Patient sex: M
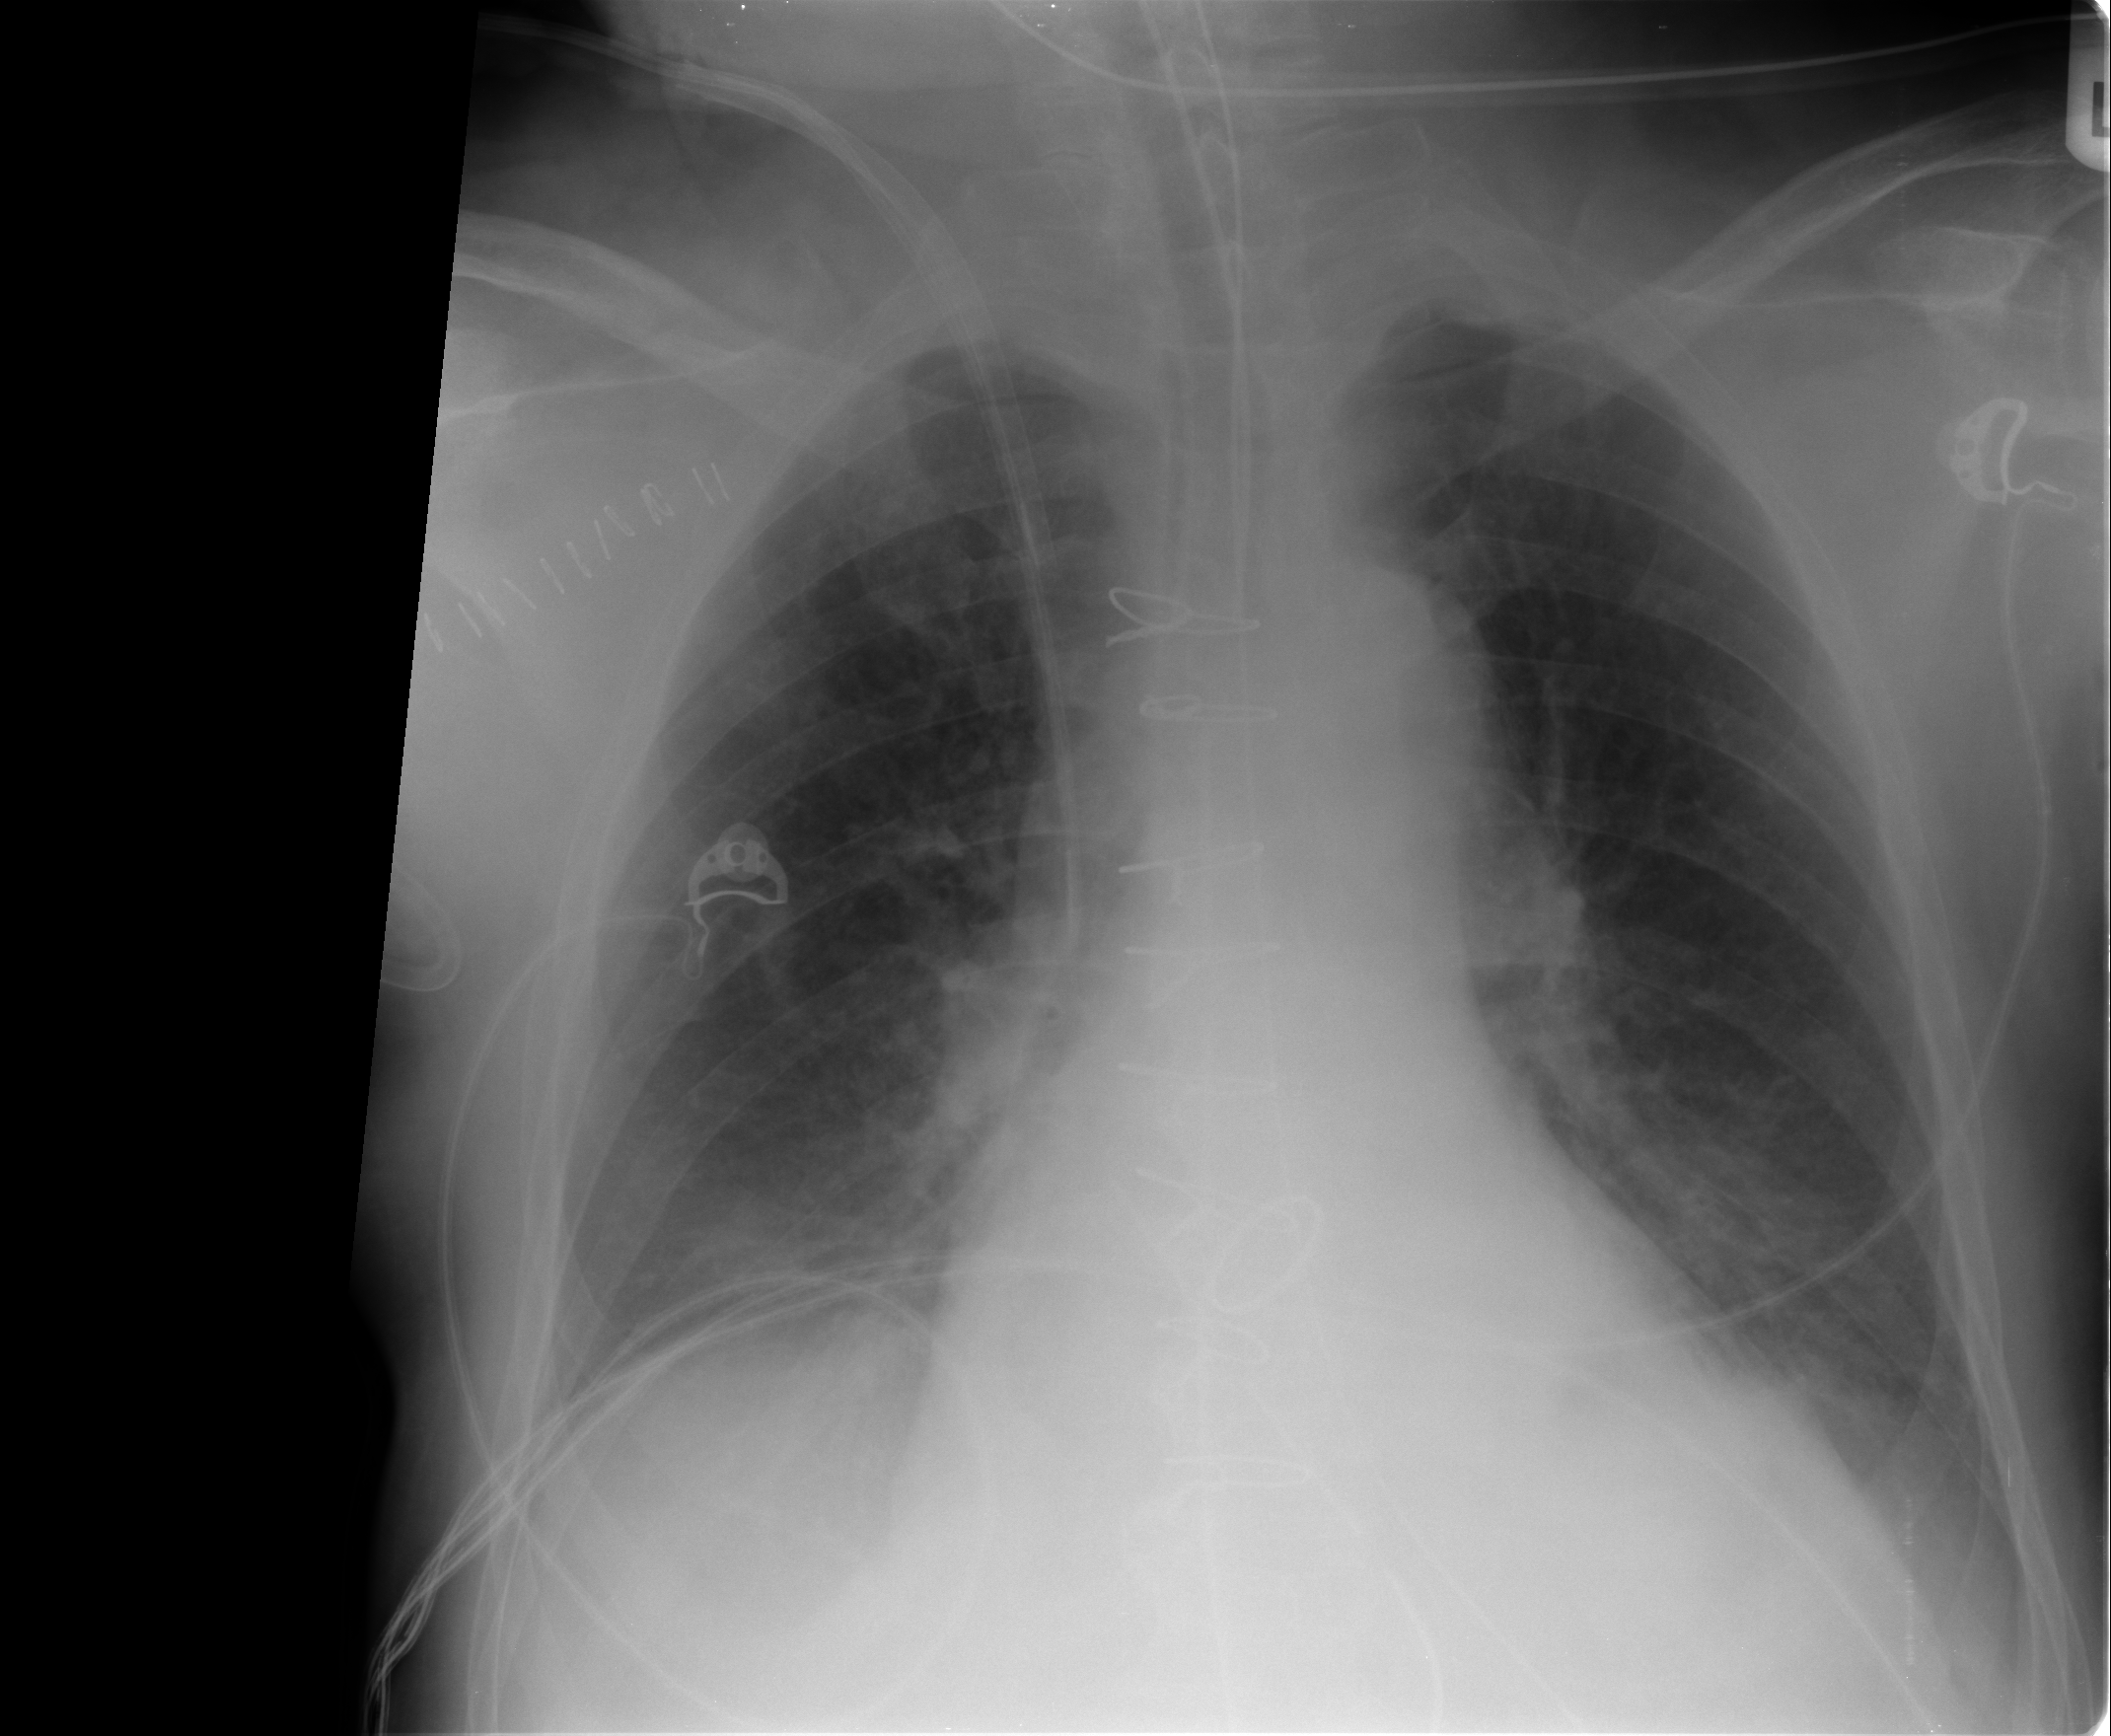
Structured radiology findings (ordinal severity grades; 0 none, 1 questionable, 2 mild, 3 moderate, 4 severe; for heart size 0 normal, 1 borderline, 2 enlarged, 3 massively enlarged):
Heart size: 2
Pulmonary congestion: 0
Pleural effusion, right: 0
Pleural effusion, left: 1
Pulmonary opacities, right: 0
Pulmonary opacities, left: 0
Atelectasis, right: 2
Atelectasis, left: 2